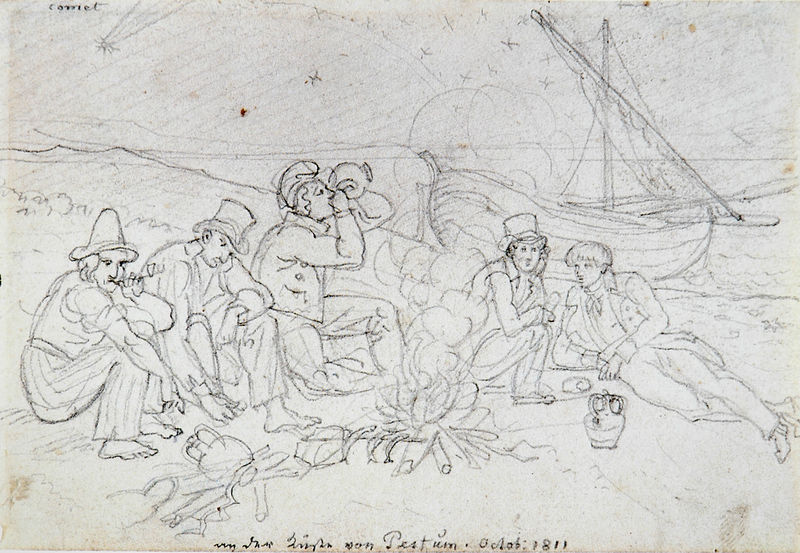
Titel: Pforr und Vogel bei den Fischern an der Küste von Paestum am Feuer
Künstler: Ludwig Vogel
Standort: Schweinfurt
Institution: Museum Georg Schäfer
Schlagwörter: felsen, feuer, gruppe, himmel, mann, meer, wasser, landschaft, menschen, sand, see, sitzen, ufer, grau, holz, hut, hüte, männer, nacht, schwarz, skizze, weiss, zeichnung, gesellschaft, zylinder, alkohol, anzug, mütze, trinken, kleidung, signatur, horizont, hügel, einsam, qualm, rauch, insel, sitzend, zilinder, boot, genre, kahn, paddel, ruder, amphore, krug, vase, deutschland, küste, schiff, schrift, segel, segelboot, strand, liegen, ruhen, italien, studie, fischer, mast, segelschiff, berge, fels, ausflug, pause, picknick, rast, figuren, romantik, seemann, seemänner, essen, frack, pfeife, rauchen, inschrift, maler, liegend, knöpfe, gehrock, barfuss, stern, kohle, schwarzweiss, sterne, sternenhimmel, schraffur, betitelung, radierung, titel, text, matrose, bleistift, entwurf, karaffe, krüge, rauchend, raucher, reise, griechenland, menschengruppe, matrosen, goethe, gefäße, deutschrömer, gruß, rasten, gestrandet, fische, bildungsbürger, lager, wasserkrug, reiseskizze, zeichnug, mannschaft, seeleute, belistift, paestum, komet, lagerfeuer, weinkrug, fuesse, grillen, italienreise, pestum, auslfug, gustave courbet, corrot, comet, 1811, selgschiff, 1911, männerrunde, segeöscjoff, ausruhe, küste paestum